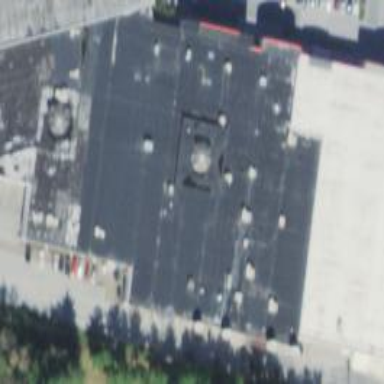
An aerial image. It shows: Hardware shop located in building.